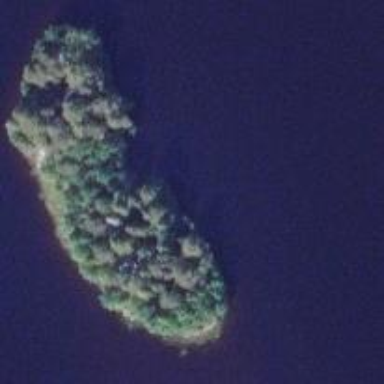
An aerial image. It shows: Islet.